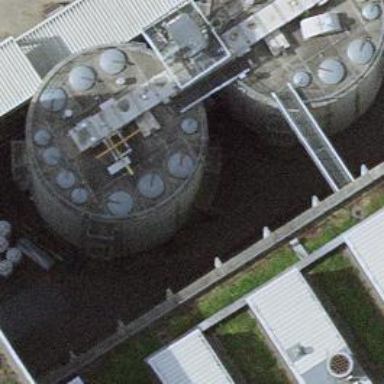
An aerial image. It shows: Silo.